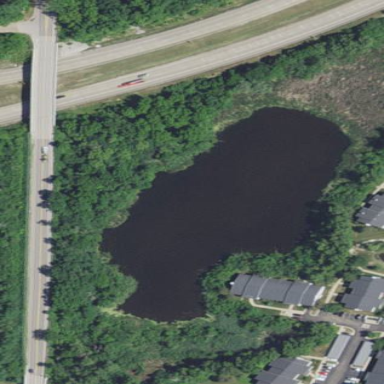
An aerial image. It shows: Serene pond surrounded by nature.